Question: Greek characters in database are like question marks("?????"). I can't find a solution. when I insert Greek letters in MySQL are like question marks. Tha collation in the talbe in mysql is utf8.
What i am doing wrong?
'''
private void dataGridView1_CellContentClick(object sender, DataGridViewCellEventArgs e)
{
int col = this.dataGridView1.CurrentCell.ColumnIndex;
int row = this.dataGridView1.CurrentCell.RowIndex;
if (e.ColumnIndex == dataGridView1.Columns["priceoneDataGridViewTextBoxColumn"].Index)
{
string name = dataGridView1.Rows[row].Cells[col - 1].Value.ToString();
string pric= dataGridView1.Rows[row].Cells[col].Value.ToString();
//in this row i am getting the line ok
MessageBox.Show(name);
MessageBox.Show(pric);
lawyerspriceDataSet ds = new lawyerspriceDataSet();
lawyerspriceDataSetTableAdapters.reportTableAdapter daReport = new lawyerspriceDataSetTableAdapters.reportTableAdapter();
daReport.Fill(ds.report);
try
{
daReport.Insert(name, pric); //i save the info in the table
}
catch (Exception ex)
{
MessageBox.Show("error");
}
}
![enter image description here][1]
'''

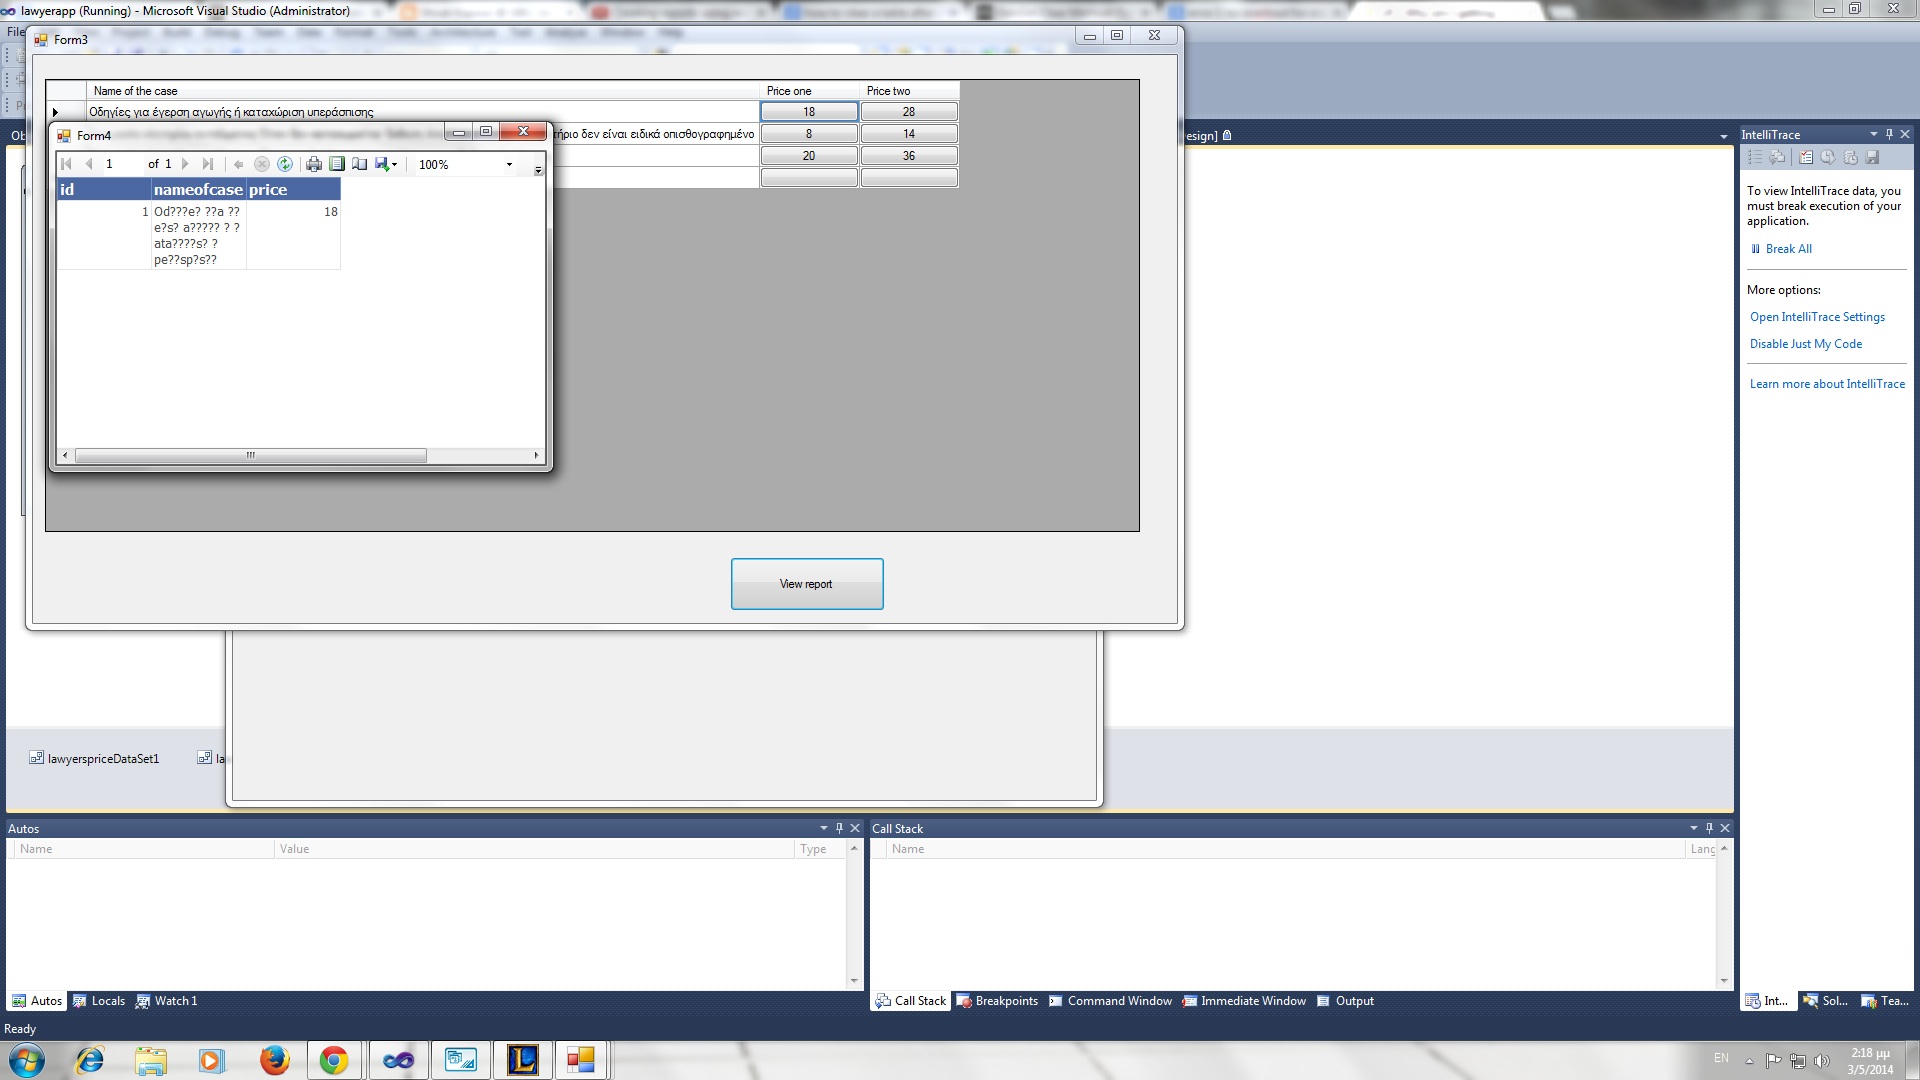
Answer: This answer help me to fix it <URL>
I go to my "nameofapp">settings and i put the string charset=utf8 , and then i went on my database table and i put collation to utf8_bin and worked